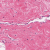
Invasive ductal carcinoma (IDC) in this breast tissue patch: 0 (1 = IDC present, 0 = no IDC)